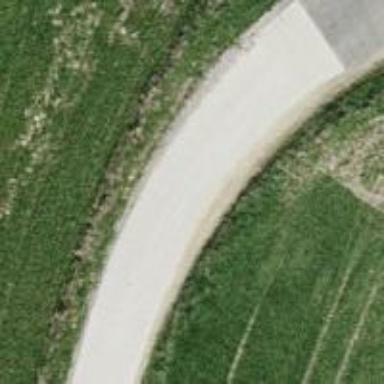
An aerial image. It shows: Unclassified road with concrete surface. The tracktype is grade2.